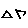
Label: triangle